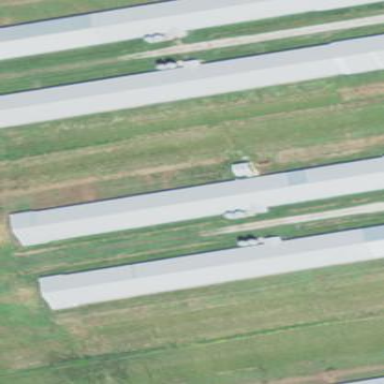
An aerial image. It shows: Barn.